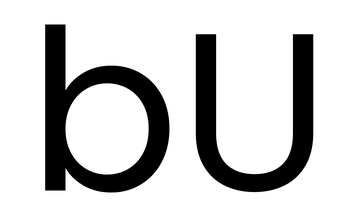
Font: Poppins-Regular